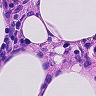
Metastatic tissue present: no